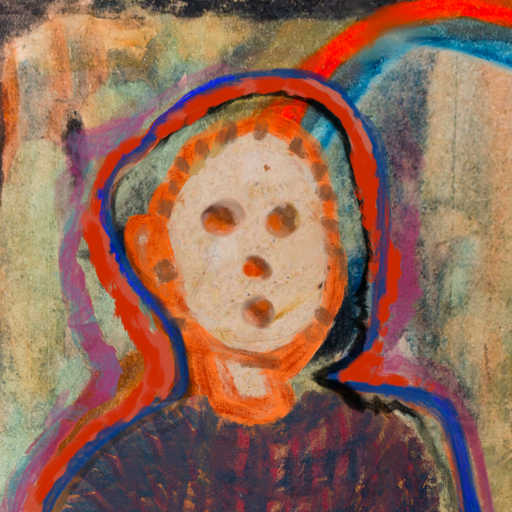
Background: Childish, Head And Neck Front: Rupkatha, Face Front: Rupkatha, Bust: In_The_Sun, Hair Front: Experience, Head Accessory: Blank, Second Necklace: Blank, Necklace: Blank, Baby: Blank